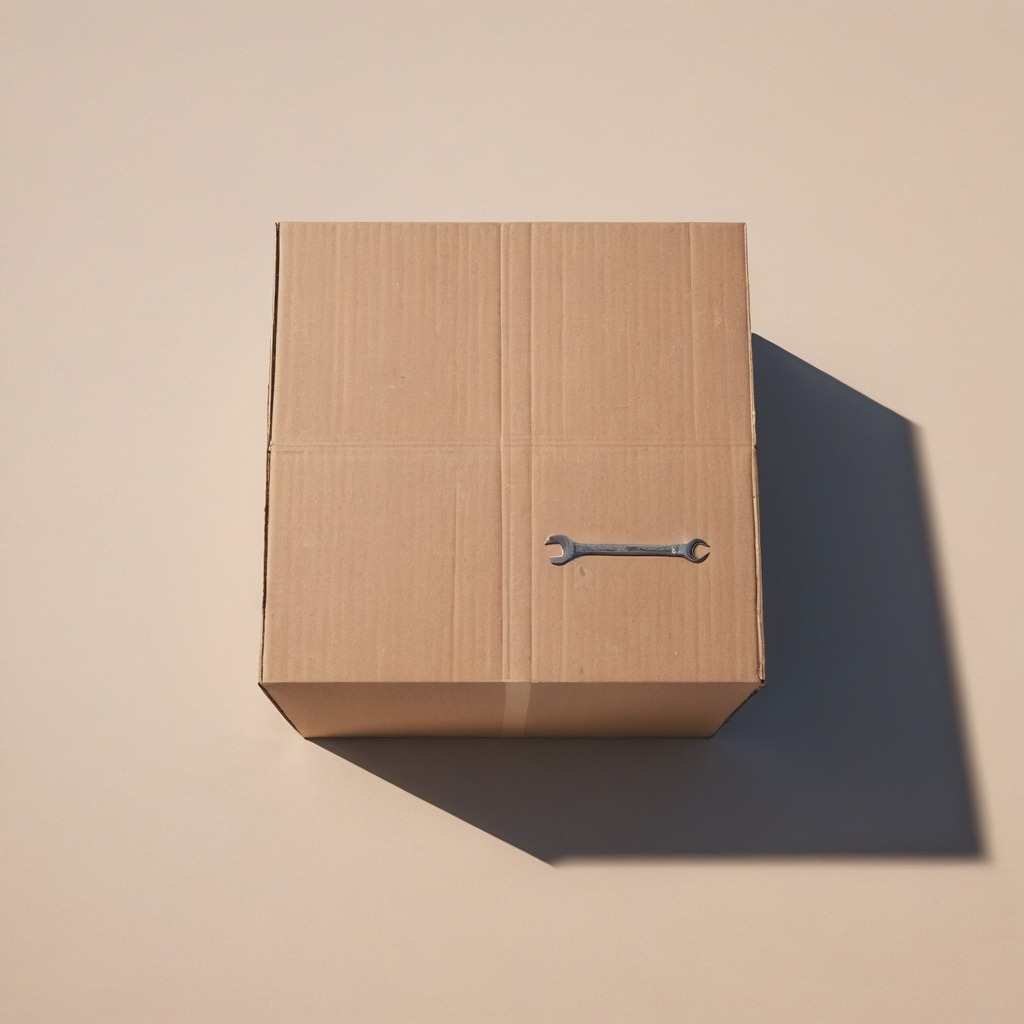
An wrench is lying on the clean dry cardboard box surface in an outdoor workshop during daytime bright natural light soft shadows slightly creased but